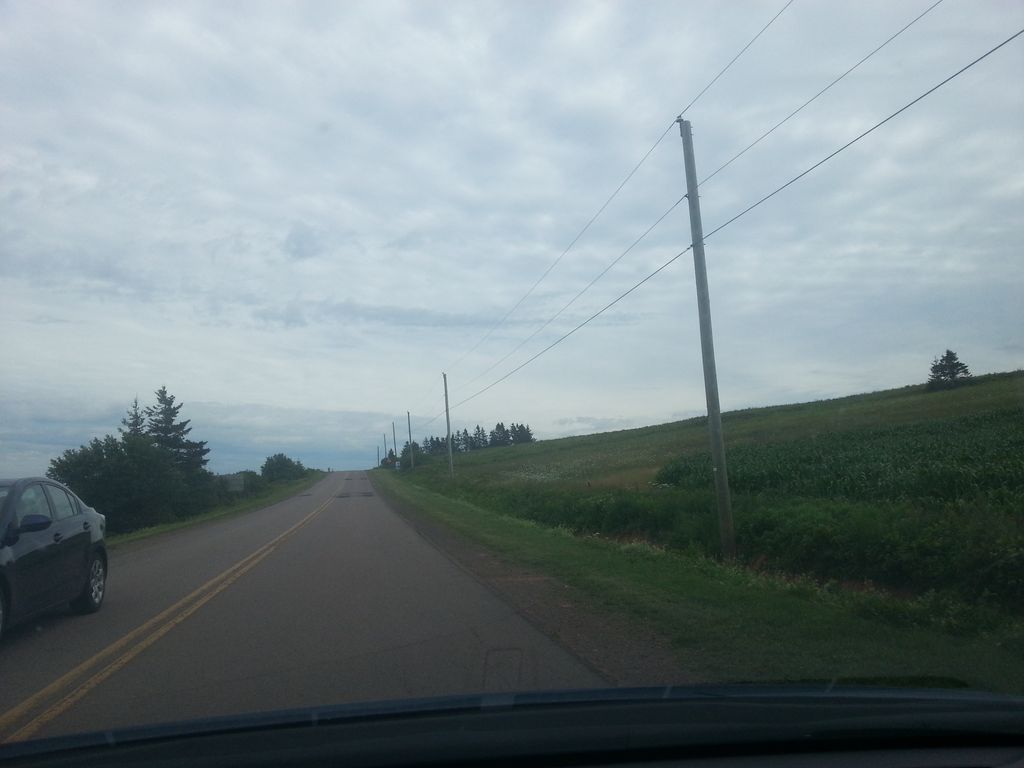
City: charlottetown